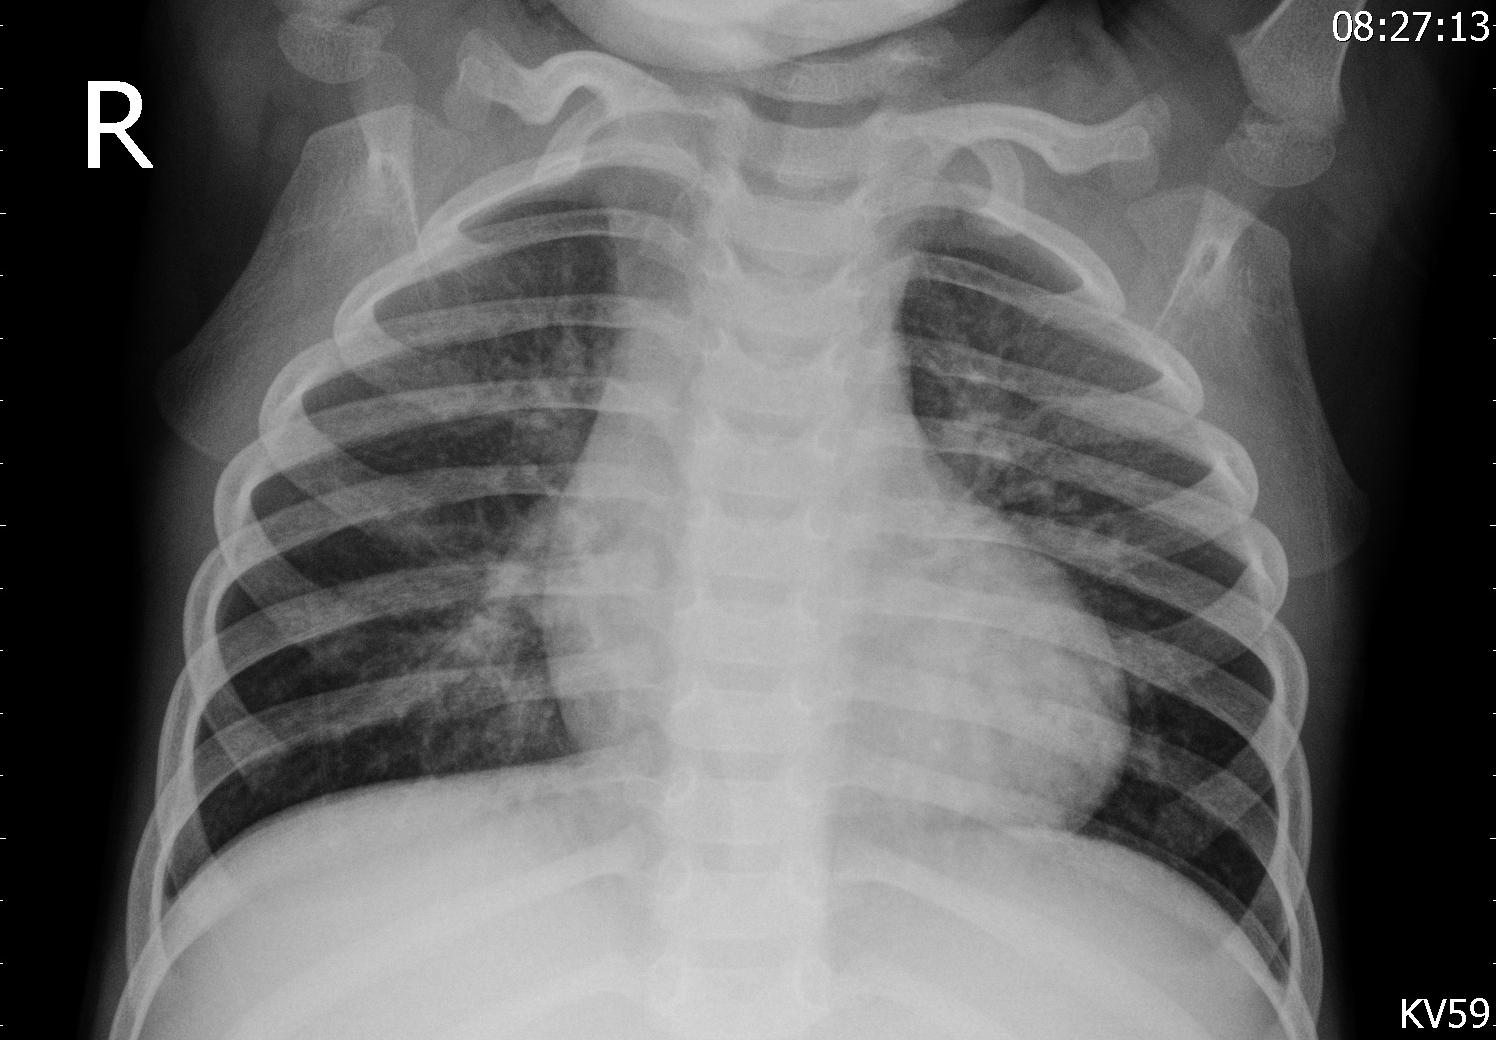
Diagnosis: PNEUMONIA